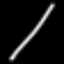
Label: line